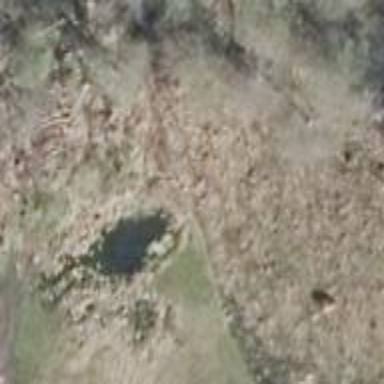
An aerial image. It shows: Landscape covered with heath.